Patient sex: F
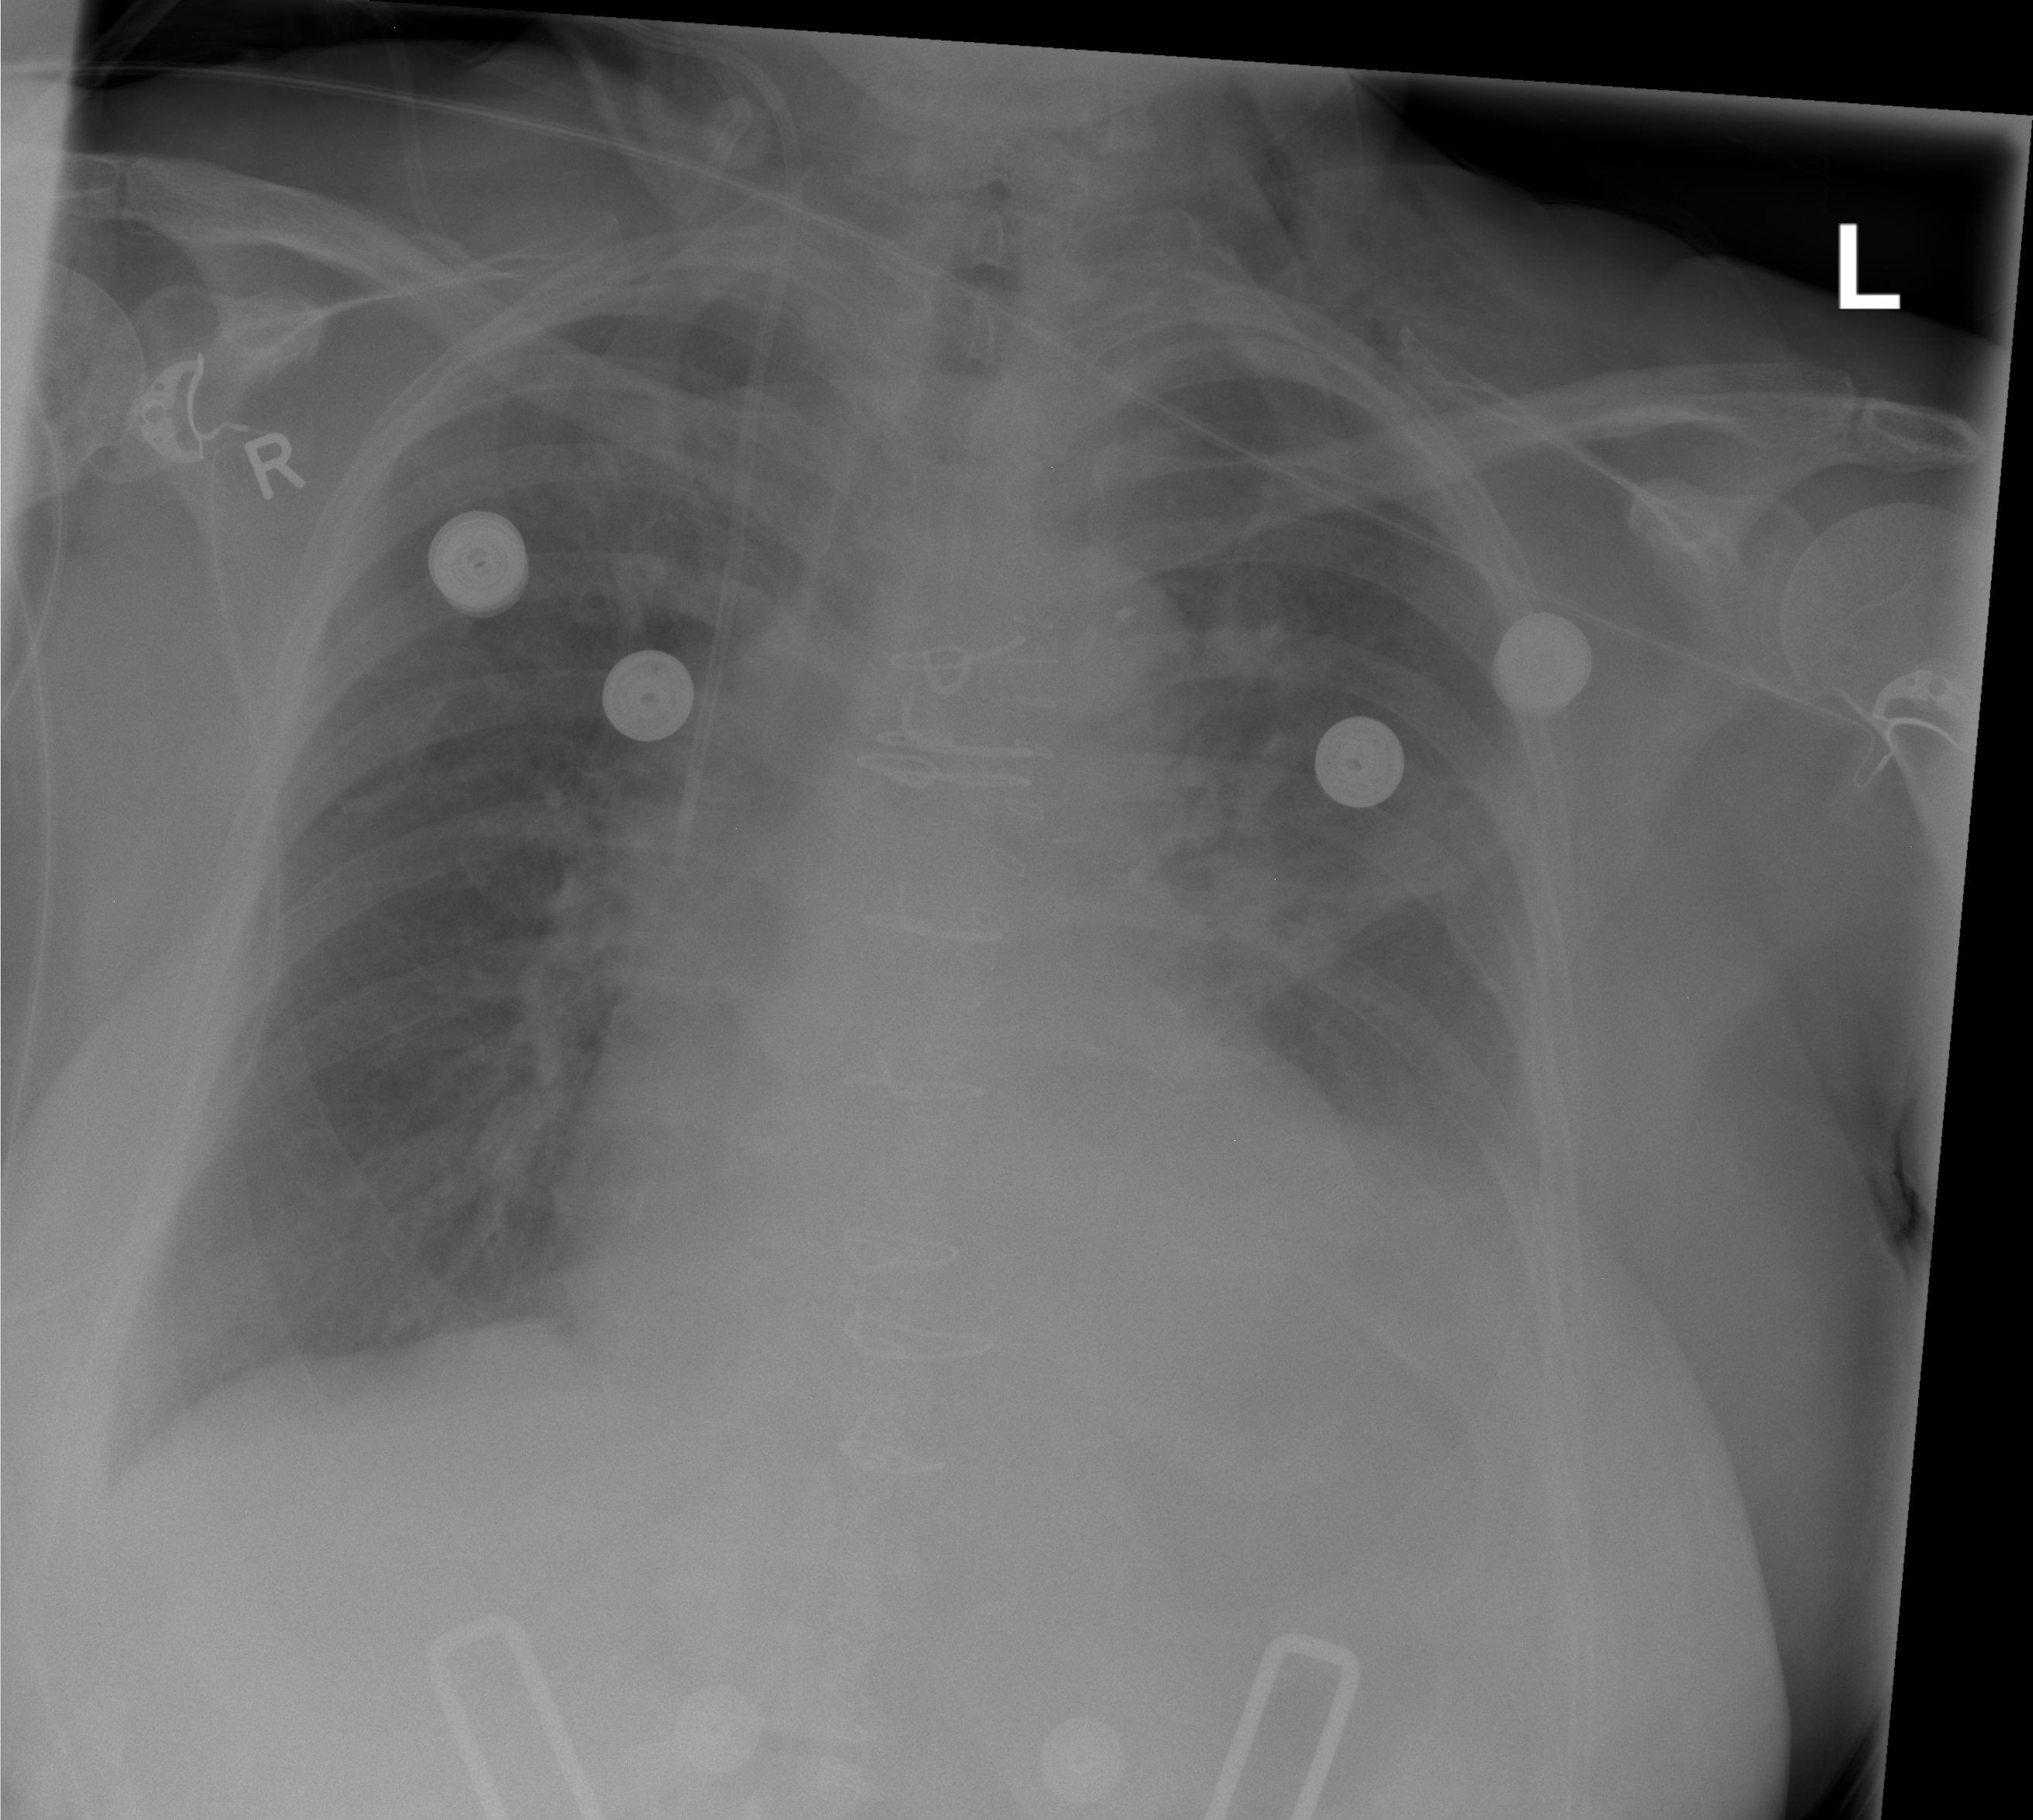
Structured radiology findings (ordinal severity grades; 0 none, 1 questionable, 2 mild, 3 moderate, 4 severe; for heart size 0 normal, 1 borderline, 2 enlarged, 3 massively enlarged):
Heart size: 2
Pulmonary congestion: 2
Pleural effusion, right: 0
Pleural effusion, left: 2
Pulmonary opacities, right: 2
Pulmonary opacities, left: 3
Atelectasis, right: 0
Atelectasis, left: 2